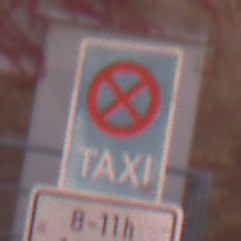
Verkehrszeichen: Taxenstand
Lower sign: ZeitangabenOhneBeschraenkungAufWochentage2
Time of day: MorningAfternoon
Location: Outdoor (Urban)
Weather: Clear
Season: NotSpecified
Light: Natural